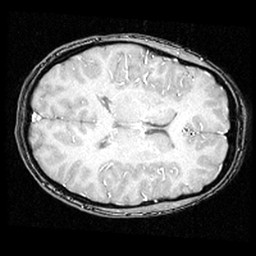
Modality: inplaneT1
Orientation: axial
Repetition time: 0.2 s
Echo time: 0.0036 s